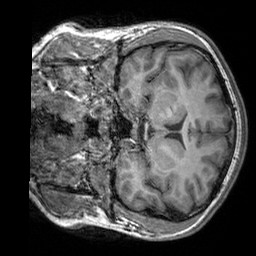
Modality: T1w
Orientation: coronal
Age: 22
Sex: male
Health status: healthy
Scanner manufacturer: siemens
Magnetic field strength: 3 T
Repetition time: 2.3 s
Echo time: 0.00303 s